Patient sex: M
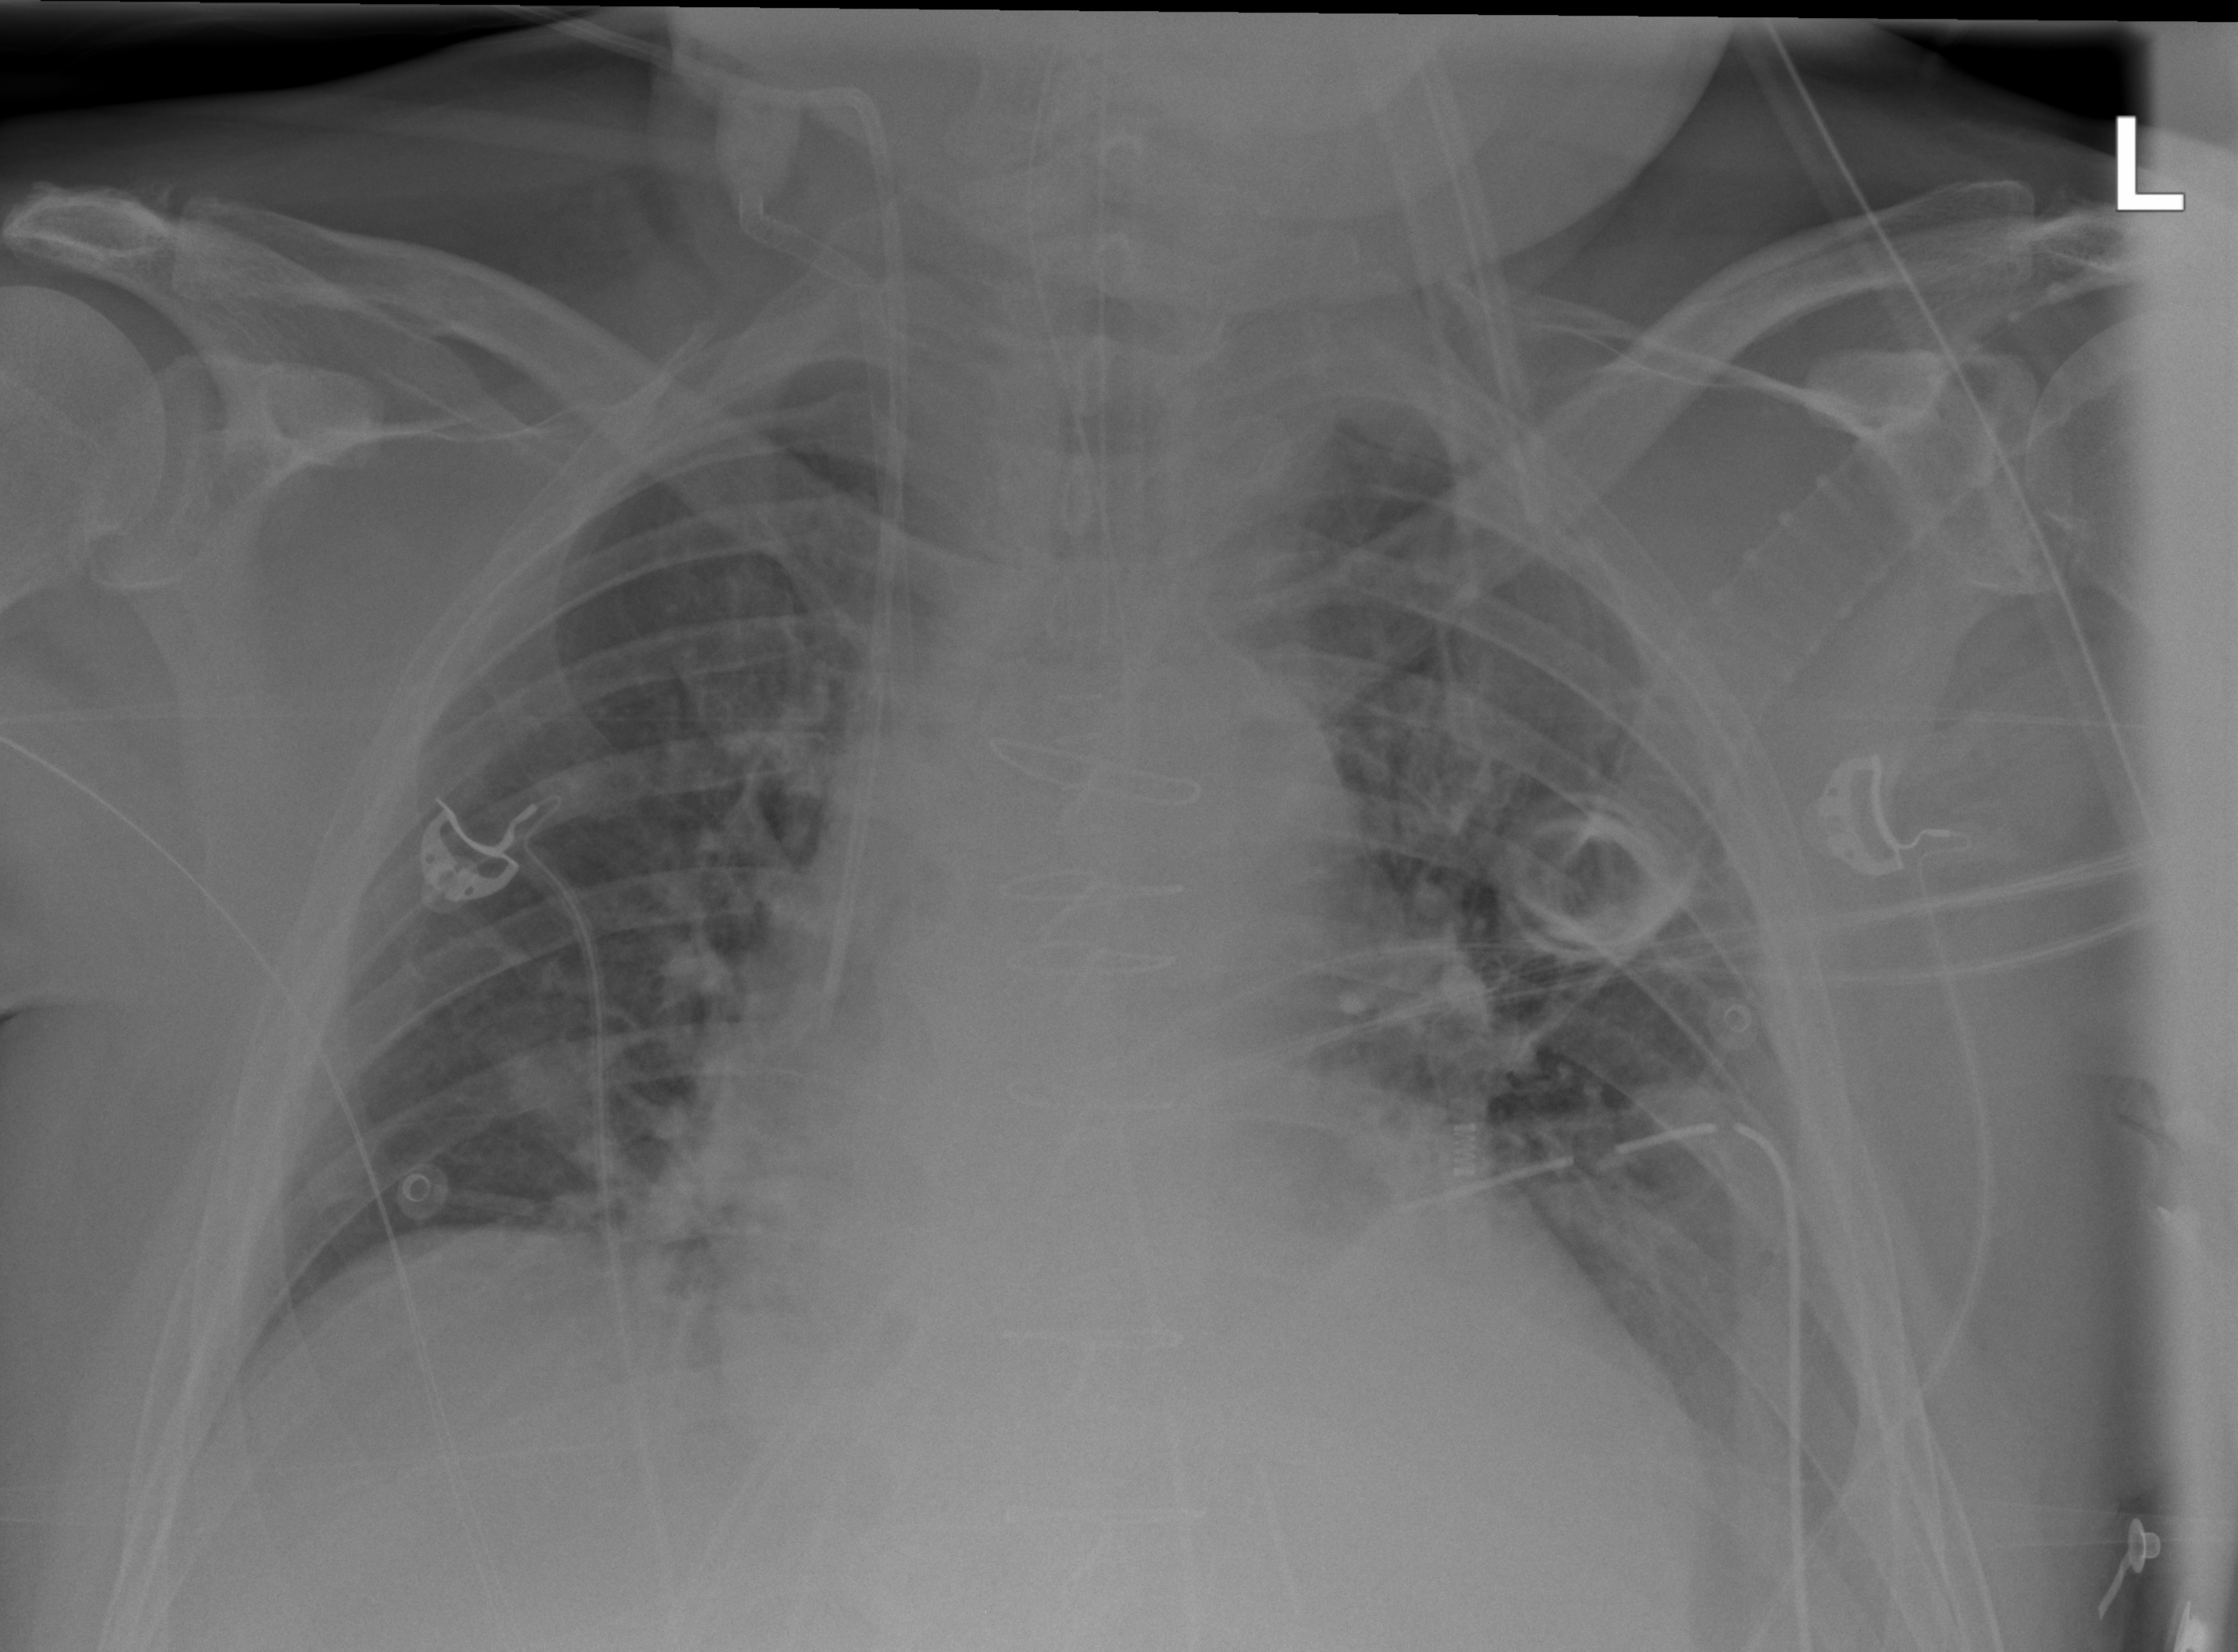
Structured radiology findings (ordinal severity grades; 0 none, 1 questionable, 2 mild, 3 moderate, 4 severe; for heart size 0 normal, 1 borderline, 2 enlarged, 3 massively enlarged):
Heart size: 2
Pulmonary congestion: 2
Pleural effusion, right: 0
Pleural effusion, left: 2
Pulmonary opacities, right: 2
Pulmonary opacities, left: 0
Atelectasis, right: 1
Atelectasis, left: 2